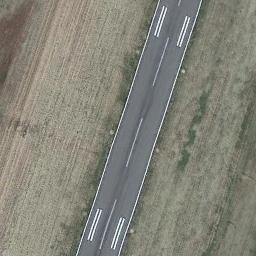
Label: runway